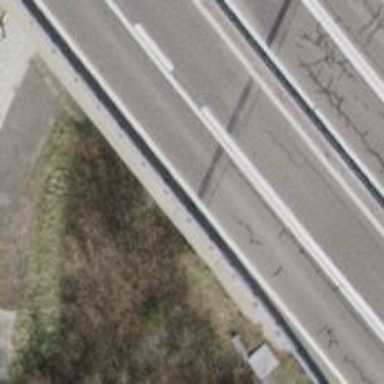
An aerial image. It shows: Asphalt bridge on trunk link highway.